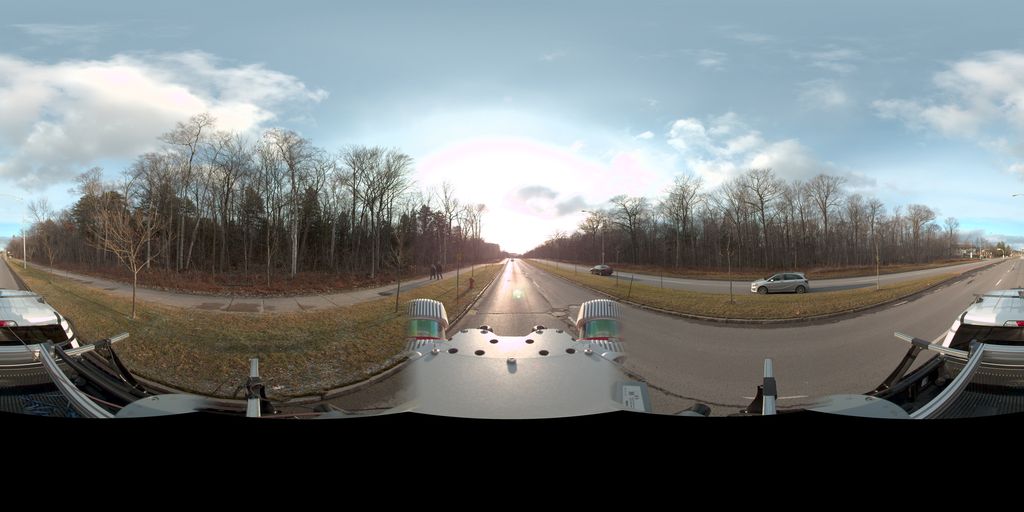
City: quebec_city